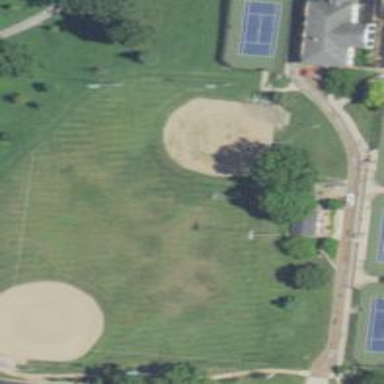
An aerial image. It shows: Baseball pitch for leisure and sports activities.